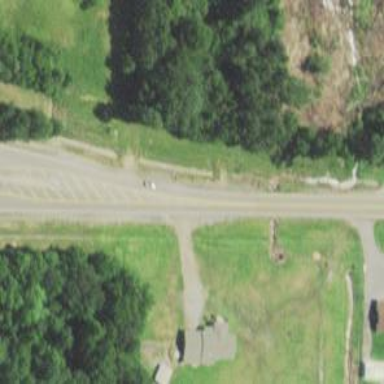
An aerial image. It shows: Primary highway.